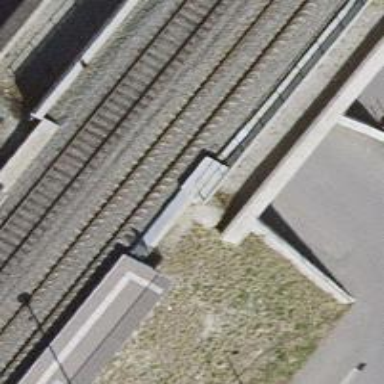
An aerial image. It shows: Retaining wall.